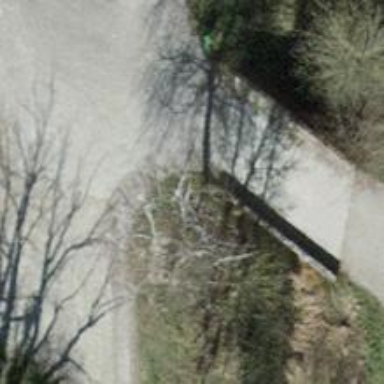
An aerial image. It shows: Bench for seating.